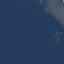
Land use / land cover: SeaLake